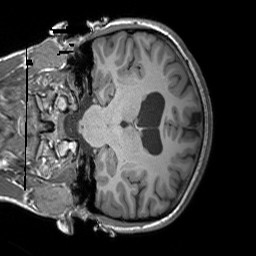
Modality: T1w
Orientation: coronal
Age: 24
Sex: female
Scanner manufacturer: siemens
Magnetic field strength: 3 T
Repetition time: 1.9 s
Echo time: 0.00252 s